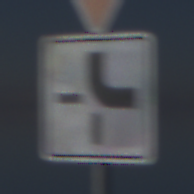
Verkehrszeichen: VerlaufVorfahrtsstrasse4
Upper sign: VorfahrtGewaehren
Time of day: MorningAfternoon
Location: Outdoor (Nature)
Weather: PartlyCloudy
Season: NotSpecified
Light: Natural